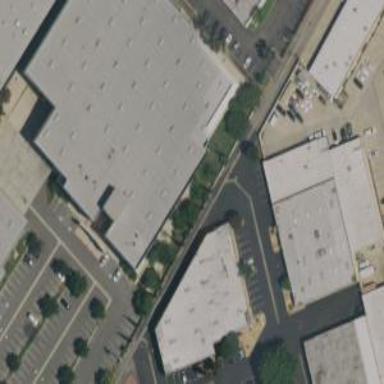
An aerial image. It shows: Warehouse.